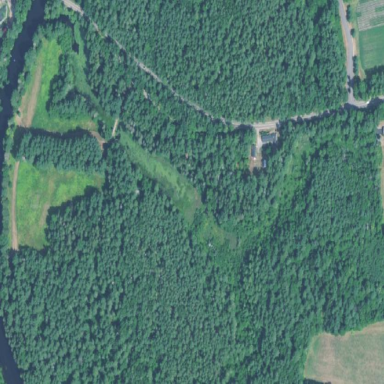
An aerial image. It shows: Leisure recreation ground within forest area.